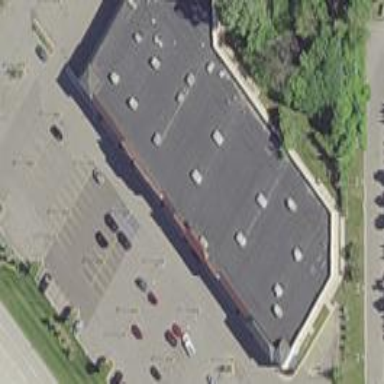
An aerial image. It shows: Retail building.